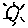
Label: sun